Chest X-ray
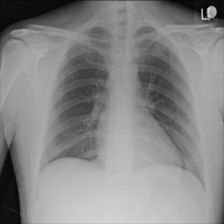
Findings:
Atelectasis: negative
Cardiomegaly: negative
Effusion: negative
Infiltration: negative
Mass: negative
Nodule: negative
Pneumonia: negative
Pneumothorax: negative
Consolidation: negative
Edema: negative
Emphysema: negative
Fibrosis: negative
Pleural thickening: negative
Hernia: negative